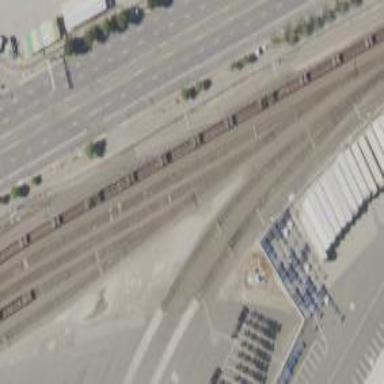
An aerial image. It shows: Crossing for the railway.